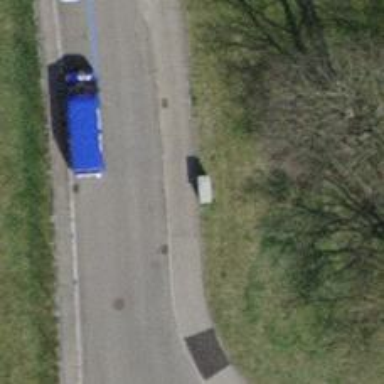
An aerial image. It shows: Street cabinet used for power utility.